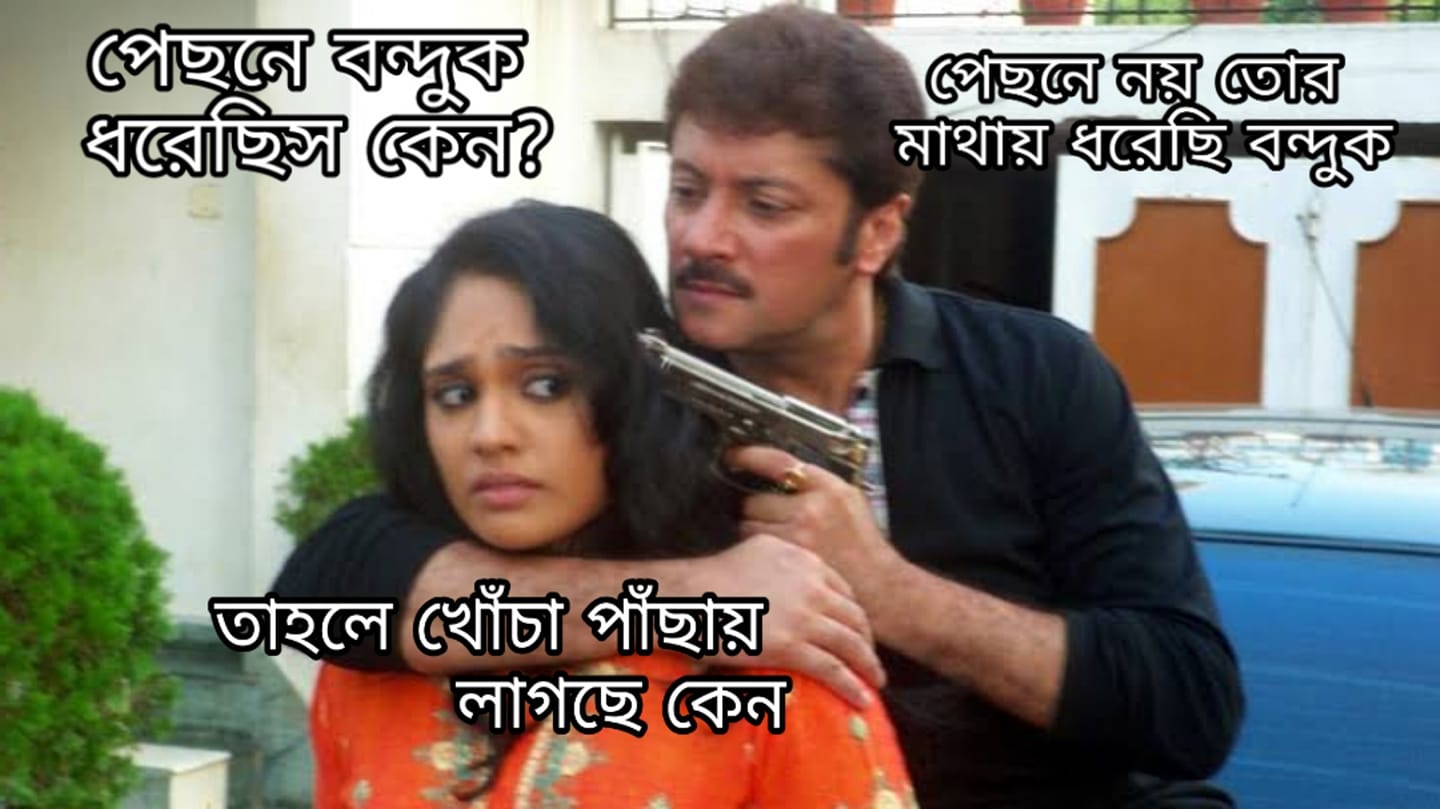
Caption: পেছনে বন্দুক ধরেছিস কেন ?     পেছনে নয় তোর মাথায় ধরেছি বন্দুক   তাহলে খোঁচা পাছায় লাগছে কেন
Label: hate